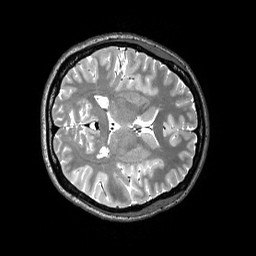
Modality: T2w
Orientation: axial
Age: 29
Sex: female
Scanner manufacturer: siemens
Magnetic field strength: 3 T
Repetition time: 3.2 s
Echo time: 0.565 s